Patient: sex M, age 68
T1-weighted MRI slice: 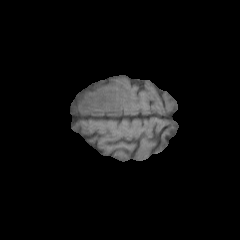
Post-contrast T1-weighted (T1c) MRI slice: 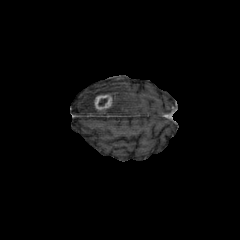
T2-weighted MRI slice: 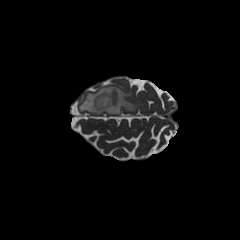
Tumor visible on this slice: yes
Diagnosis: Glioblastoma, IDH-wildtype
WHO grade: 4